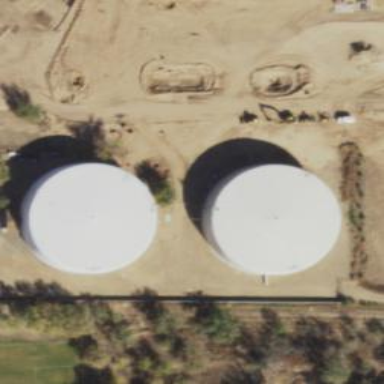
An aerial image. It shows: Storage tank that is man-made.